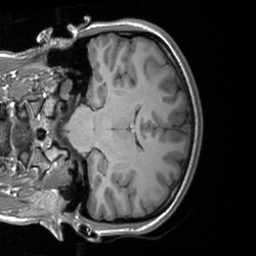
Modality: T1w
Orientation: coronal
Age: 22
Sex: female
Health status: healthy
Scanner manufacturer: siemens
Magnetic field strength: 3 T
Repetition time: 1.9 s
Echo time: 0.00226 s